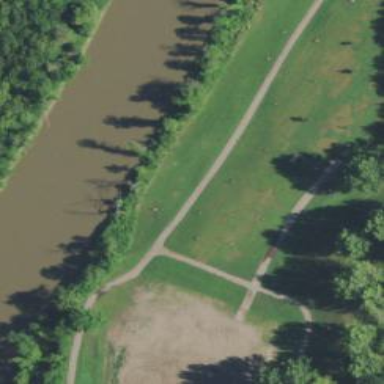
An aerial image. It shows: Disc golf hole.